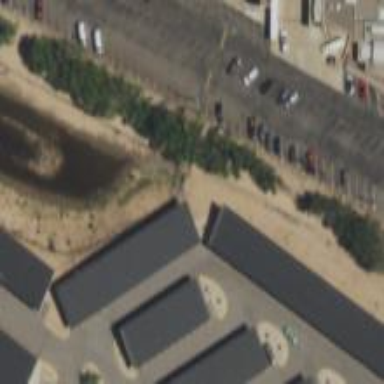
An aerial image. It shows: Shelter building designed for parking.